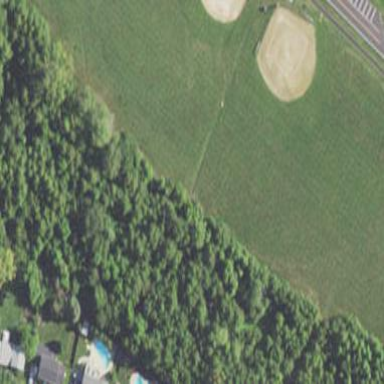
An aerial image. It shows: Baseball pitch for leisure land.